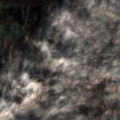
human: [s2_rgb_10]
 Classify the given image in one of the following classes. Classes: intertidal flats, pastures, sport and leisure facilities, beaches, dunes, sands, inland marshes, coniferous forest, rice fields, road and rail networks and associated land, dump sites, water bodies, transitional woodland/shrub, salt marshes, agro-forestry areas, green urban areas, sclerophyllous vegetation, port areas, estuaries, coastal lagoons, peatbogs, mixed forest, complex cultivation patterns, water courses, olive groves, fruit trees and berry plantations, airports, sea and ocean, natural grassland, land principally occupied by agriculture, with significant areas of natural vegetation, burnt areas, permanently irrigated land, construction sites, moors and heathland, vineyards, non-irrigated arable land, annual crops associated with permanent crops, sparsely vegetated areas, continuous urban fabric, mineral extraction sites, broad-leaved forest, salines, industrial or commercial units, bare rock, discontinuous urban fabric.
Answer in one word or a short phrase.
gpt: complex cultivation patterns, broad-leaved forest